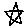
Label: star